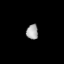
Tissue: lung
Cell type: Epithelial cells
Senescence score: 0.2272
Nuclear area (px): 172
Mean DAPI intensity: 166.116